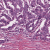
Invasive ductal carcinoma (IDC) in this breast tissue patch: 1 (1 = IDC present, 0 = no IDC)